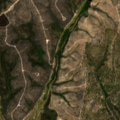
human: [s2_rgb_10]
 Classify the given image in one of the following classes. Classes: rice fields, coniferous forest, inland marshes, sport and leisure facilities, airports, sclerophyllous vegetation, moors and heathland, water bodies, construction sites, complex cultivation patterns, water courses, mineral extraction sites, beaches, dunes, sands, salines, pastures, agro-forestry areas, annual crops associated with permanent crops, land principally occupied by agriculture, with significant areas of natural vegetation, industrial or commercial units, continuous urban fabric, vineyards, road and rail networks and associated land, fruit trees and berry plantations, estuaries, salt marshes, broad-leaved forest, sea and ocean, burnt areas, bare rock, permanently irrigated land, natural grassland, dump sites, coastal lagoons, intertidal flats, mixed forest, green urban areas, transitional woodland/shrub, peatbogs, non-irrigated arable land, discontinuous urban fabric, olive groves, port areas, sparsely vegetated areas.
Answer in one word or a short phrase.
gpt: broad-leaved forest, transitional woodland/shrub